Question: Well, I asked a question about sorting few days ago. I found out how to prove that the least number of comparisons by sorting 8 elements is 16 and I understood why. But my merge sort algorithm counts 17 comparisons and in my case it is right. To merge two sorted arrays with length x and y each we need (x+y)-1 comparisons, so in merge sort we get 17 comparisons. But it must be possible with 16 comparisons, so.. how? where can I save that 1 comparison).
Here is an image:

<URL>
Thanks!
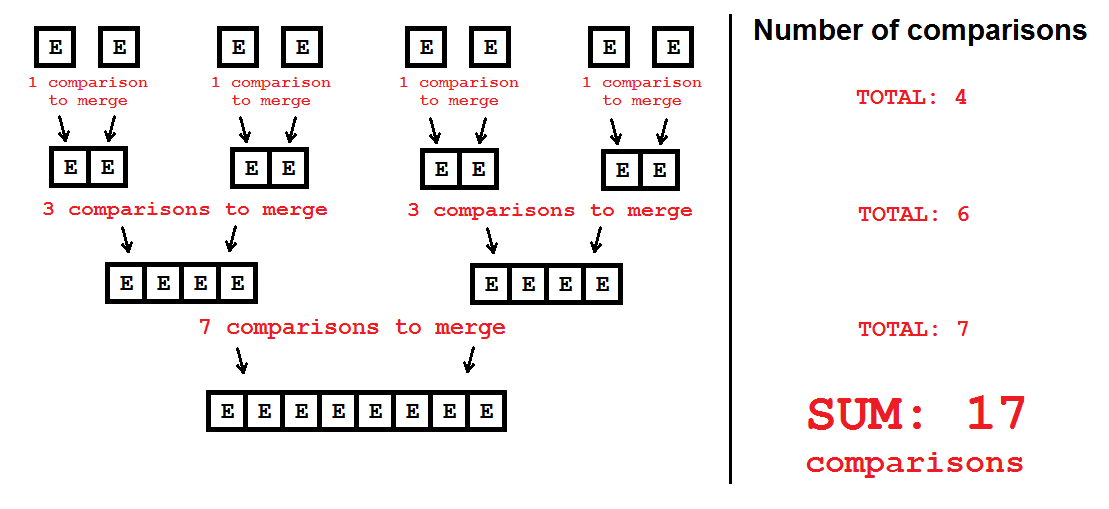
Answer: OP contains a clear proof that of 8 elements is not possible with less than 17 comparisons. Still it is possible to sort 8 elements in 16 comparisons with other algorithm. The algorithm is described in D.Knuth's "The art of computer programming", Vol 3, chapter 5.3.1. It is named .
Lowest number of comparisons does not make this algorithm the fastest one. For example, <URL> with 19 comparisons easily outperforms because it performs most comparisons in parallel.